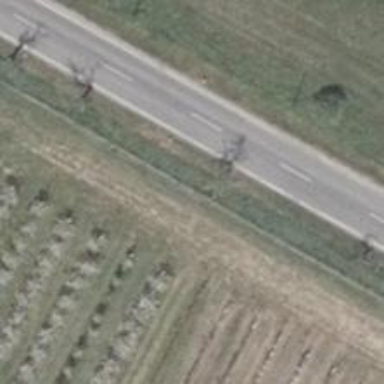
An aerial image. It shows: Avenue lined with trees.